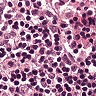
Metastatic tissue present: no